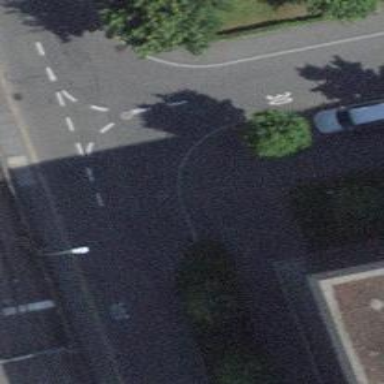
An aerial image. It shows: Kerb serving as barrier.